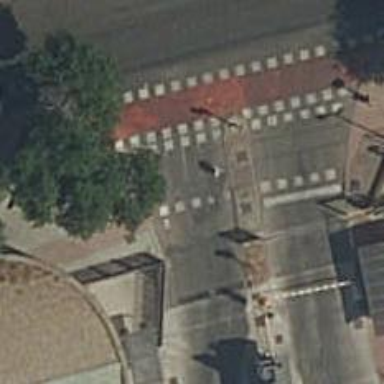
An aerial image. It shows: Crossing with zebra traffic signals.